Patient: sex F, age 54
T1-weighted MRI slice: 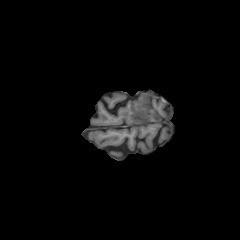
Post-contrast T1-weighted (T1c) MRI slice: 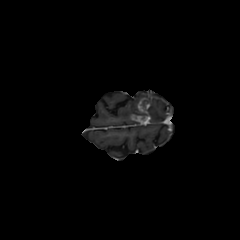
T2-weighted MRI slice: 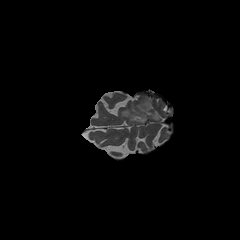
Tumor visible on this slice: yes
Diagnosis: Glioblastoma, IDH-wildtype
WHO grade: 4